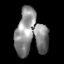
Tissue: skin
Cell type: Epithelial cells
Senescence score: 0.2831
Nuclear area (px): 1291
Mean DAPI intensity: 135.481